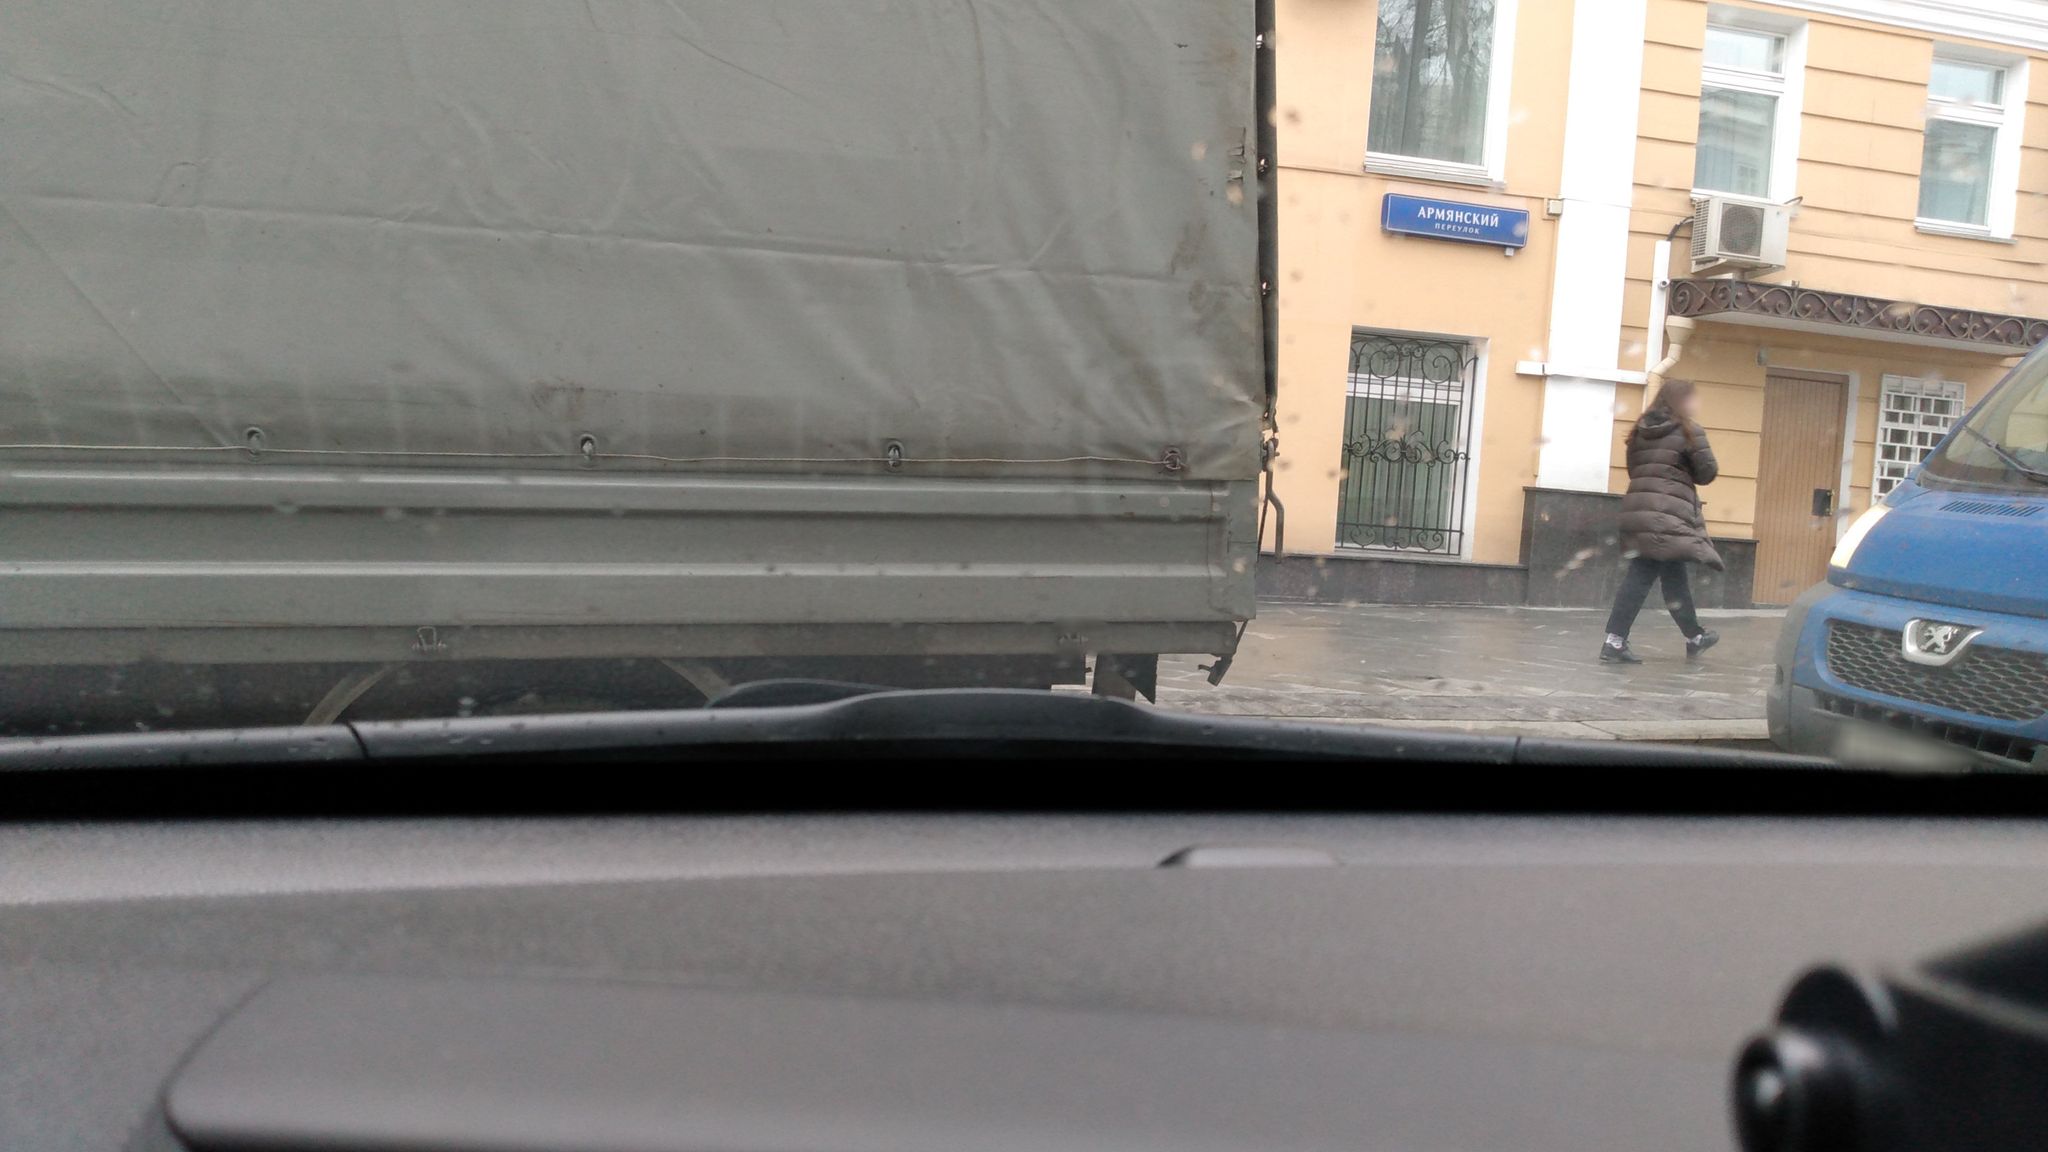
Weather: snowy
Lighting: day
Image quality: slightly poor
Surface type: driving surface
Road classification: footway
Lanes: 1
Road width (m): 1.8
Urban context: urban centre
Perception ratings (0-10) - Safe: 1.45, Lively: 4.32, Beautiful: 3.06, Boring: 6.77, Depressing: 8.27, Wealthy: 7.99